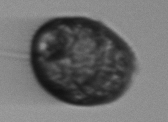
Label: Margalefidinium